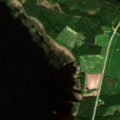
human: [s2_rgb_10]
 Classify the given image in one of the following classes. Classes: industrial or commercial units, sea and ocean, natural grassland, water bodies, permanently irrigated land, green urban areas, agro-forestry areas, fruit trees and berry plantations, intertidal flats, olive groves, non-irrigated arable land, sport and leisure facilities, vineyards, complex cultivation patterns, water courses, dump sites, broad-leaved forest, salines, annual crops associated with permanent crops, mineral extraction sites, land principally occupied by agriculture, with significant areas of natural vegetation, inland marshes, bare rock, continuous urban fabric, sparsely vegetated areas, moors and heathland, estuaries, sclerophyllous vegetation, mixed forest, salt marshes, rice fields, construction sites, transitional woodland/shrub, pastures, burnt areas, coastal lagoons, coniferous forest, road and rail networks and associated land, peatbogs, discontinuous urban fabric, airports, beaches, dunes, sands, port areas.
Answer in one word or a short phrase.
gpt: non-irrigated arable land, coniferous forest, mixed forest, inland marshes, water bodies